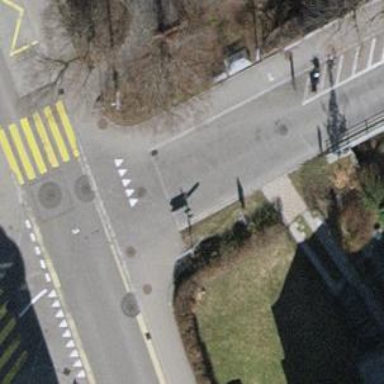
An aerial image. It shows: Traffic sign is depicted in the image.